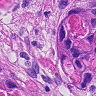
Metastatic tissue present: yes